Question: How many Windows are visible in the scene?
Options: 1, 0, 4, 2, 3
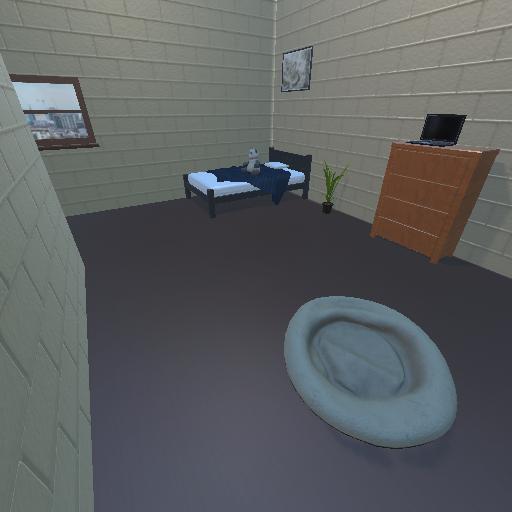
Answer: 1